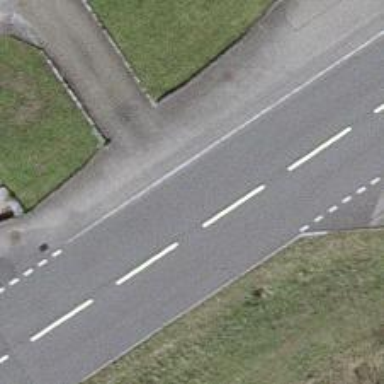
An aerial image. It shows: Bus stop along the road.